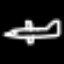
Label: airplane